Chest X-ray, PA view. Patient: 57 years old, sex M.
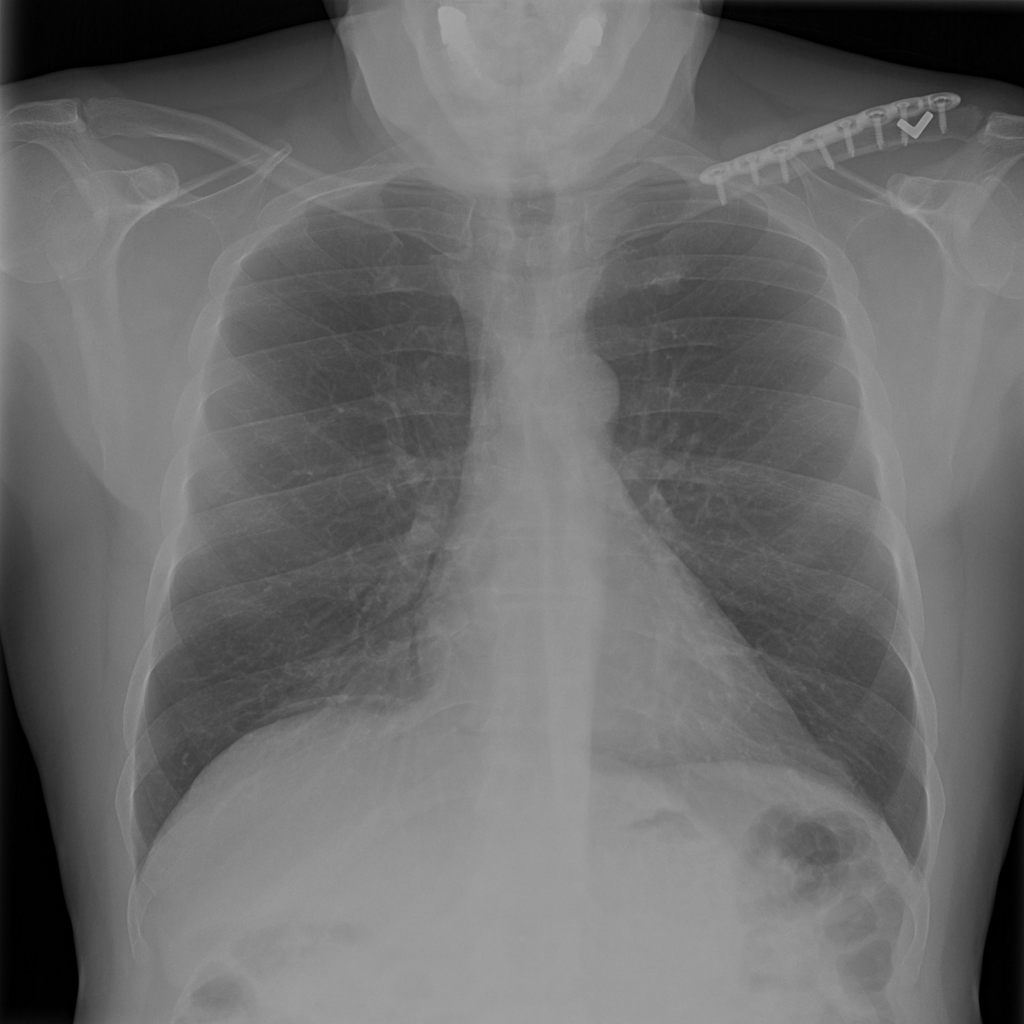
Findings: Atelectasis